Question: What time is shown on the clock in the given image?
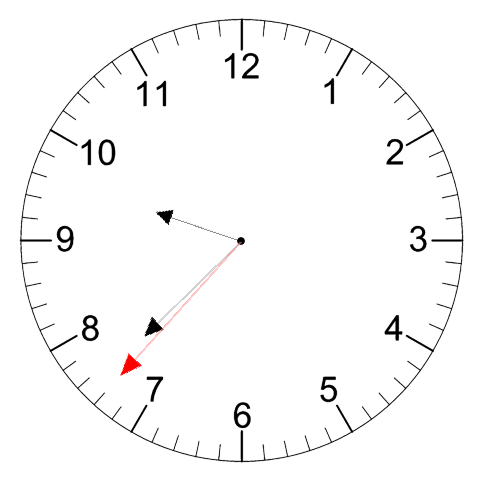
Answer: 09:37:37